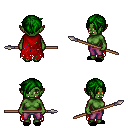
a pixel art fantasy rpg character, female body template, orc, green skin, red tattered cape, magenta pants, green pixie cut hairstyle, black slippers, spear, four views (front, back, left, right), 2x2 character sprite sheet, small pixel art, hard edges, no anti-aliasing